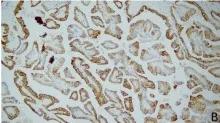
(A-F) Immunohistochemical profiles of papillary renal neoplasm with reverse polarity. KRT7(x200).
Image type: pathology (immunostaining)